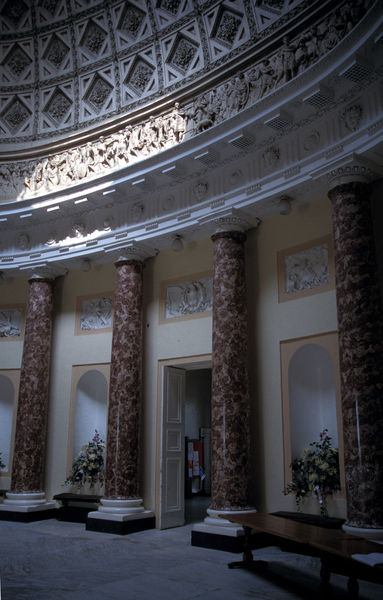
Titel: Marble Saloon, Wandaufriß
Künstler: Vincenzo Valdre
Standort: Stowe, Buckinghamshire
Institution: Stowe House
Schlagwörter: dunkel, fuß, schatten, weiß, gelb, ocker, ausschnitt, blumen, braun, grau, licht, marmor, schwarz, säule, säulen, tisch, tür, zimmer, blick, rot, schloss, beige, muster, ornament, architektur, barock, rahmen, sockel, stein, spiegel, felder, kirche, sonne, boden, gold, decke, pflanzen, reiter, rund, vase, relief, bilder, blumenvase, ansicht, parkett, sonnenlicht, türe, bank, grisaille, pilaster, saal, figuren, kuppel, detail, ornamente, stuck, vasen, durchgang, innenansicht, granit, marmoriert, halle, foto, fotografie, rechtecke, segment, eingang, gang, nische, gewölbe, sonnenstrahl, antike, palast, dom, fliesen, gebogen, fliese, kachel, kacheln, mosaik, kranz, architrav, kapitelle, pantheon, rom, kapitell, fries, portal, raute, rauten, sims, gesims, skulpturen, farbfoto, antik, historismus, tempel, kassetten, kassettendecke, museum, basis, prunk, reliefs, sitzbank, mamor, klassisch, kapitel, säulenhalle, klassizistisch, kasette, kassette, bauwerk, säile, nischen, rondell, plinthen, rotunde, metope, metopen, rundbau, konchen, kuppeö, decken, haööe, embleme, mramor, blumenvasen, sal, canova, roter marmor, rig, rundsäulen, fris, kassetierte, leo von  klenze, marble saloon, pamtheon, porphyrr, rotunda, leichenhalle, ostfriedhof, sauelen, gefelckt, . mosaik, kassettenbank, decke+kuppelkuppel, refliefs